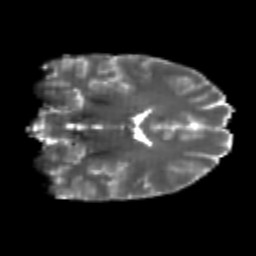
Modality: T2w
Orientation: coronal
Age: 23
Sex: male
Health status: healthy
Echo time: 0.074 s